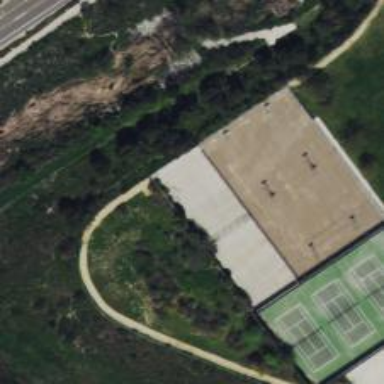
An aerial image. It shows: Basketball court on leisure land pitch.